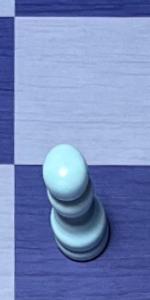
Label: Pawn_White